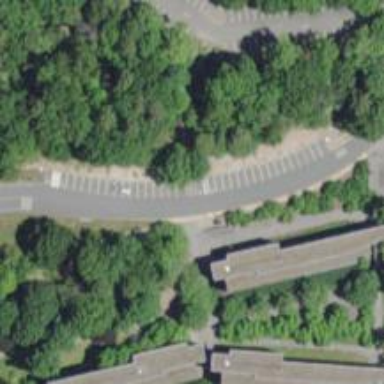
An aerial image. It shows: Parking space is available.